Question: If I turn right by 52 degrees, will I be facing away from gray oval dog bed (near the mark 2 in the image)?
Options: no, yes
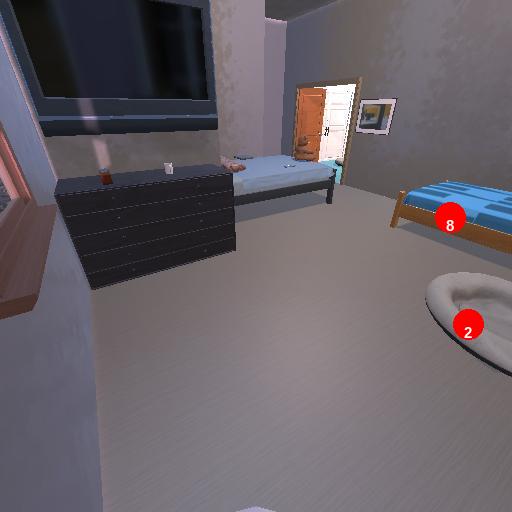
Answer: no